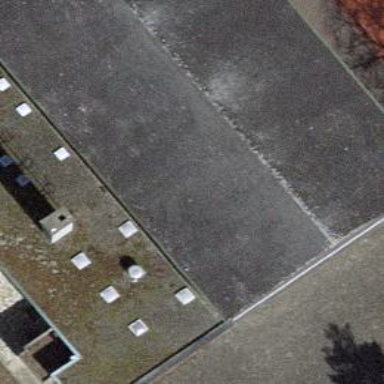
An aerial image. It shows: School building with sports hall for swimming activities.